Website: lowes
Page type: account-selection
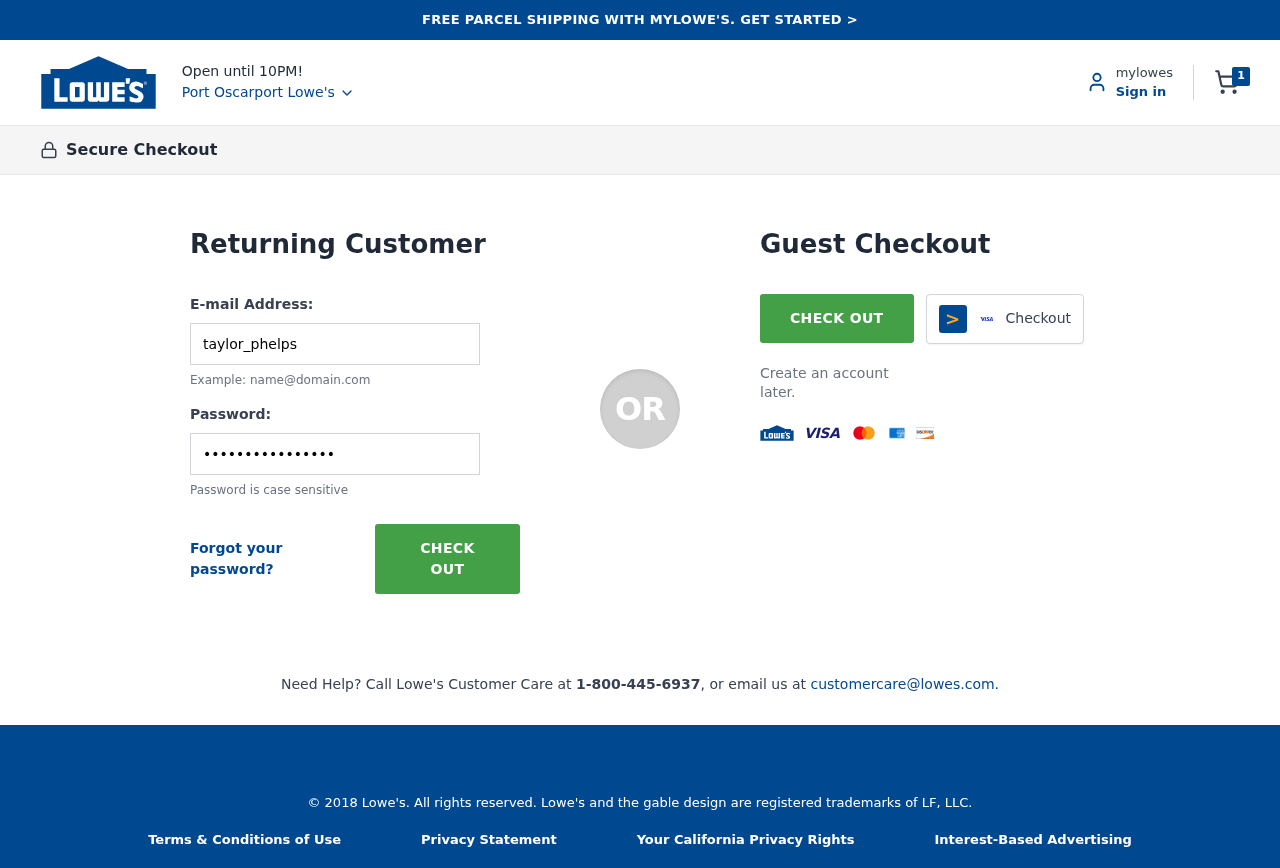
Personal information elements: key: PII_CITY
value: Port Oscarport Lowe's
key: PII_LOGIN_USERNAME
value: taylor_phelps
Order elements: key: ORDER_NUM_ITEMS
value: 1